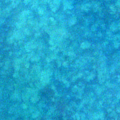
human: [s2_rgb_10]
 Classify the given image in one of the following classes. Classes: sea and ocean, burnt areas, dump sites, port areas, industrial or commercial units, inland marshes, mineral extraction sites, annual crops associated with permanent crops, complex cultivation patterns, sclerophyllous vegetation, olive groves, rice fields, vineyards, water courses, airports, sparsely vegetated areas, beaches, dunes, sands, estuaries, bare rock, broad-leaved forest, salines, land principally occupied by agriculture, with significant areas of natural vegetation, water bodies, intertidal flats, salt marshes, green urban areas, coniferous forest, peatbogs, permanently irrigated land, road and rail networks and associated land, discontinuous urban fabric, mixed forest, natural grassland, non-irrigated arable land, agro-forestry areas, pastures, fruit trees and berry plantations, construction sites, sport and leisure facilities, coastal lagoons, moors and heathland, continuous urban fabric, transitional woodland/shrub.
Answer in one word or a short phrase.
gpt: sea and ocean